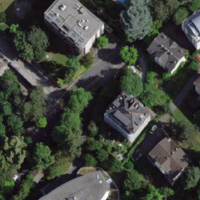
EUNIS habitat code: 57
Species observed at this site:
Eschscholzia californica